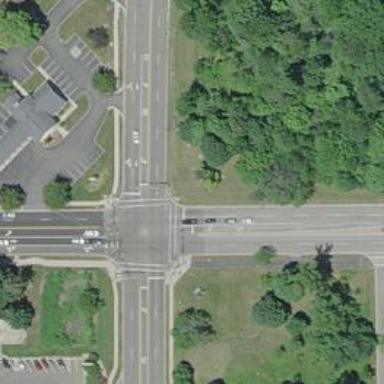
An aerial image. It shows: Marked crossing on footway.